Field crop: maize
Growth stage: 2
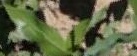
Species: maize